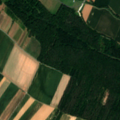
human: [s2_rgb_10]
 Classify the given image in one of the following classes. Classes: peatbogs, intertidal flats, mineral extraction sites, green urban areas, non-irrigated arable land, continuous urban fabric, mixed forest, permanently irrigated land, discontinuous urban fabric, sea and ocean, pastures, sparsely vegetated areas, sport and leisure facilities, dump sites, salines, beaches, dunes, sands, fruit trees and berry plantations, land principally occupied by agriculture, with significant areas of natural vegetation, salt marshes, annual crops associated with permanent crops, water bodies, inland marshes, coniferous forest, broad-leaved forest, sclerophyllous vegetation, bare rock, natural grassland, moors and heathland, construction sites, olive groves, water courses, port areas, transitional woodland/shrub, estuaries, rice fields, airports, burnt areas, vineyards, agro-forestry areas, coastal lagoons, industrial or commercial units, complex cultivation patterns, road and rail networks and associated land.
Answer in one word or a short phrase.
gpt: non-irrigated arable land, broad-leaved forest